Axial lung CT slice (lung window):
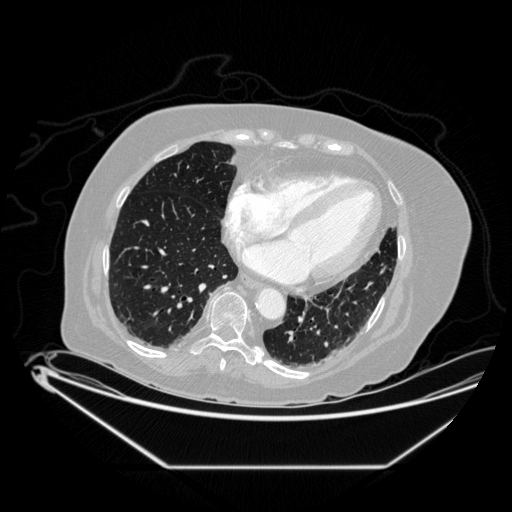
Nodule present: no